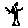
Label: tree